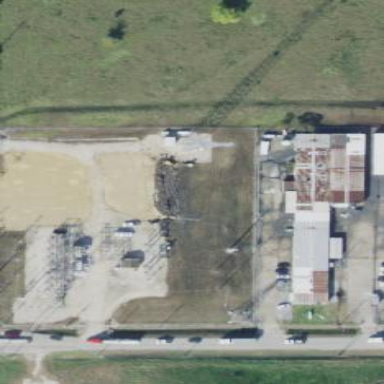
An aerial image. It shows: Outdoor distribution power substation.